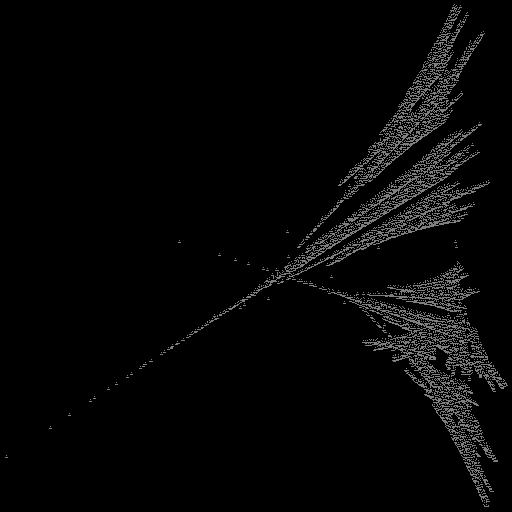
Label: ginkgo